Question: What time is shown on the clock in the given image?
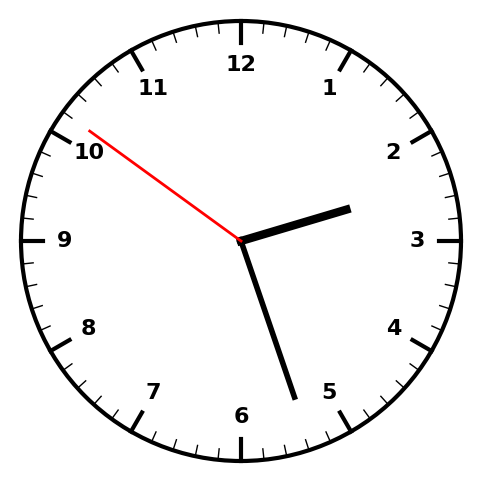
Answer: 02:26:51